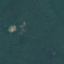
Label: Forest